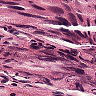
Metastatic tissue present: yes